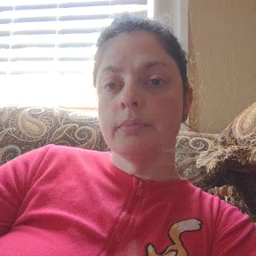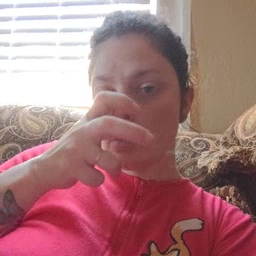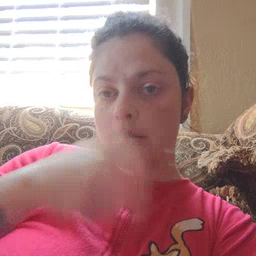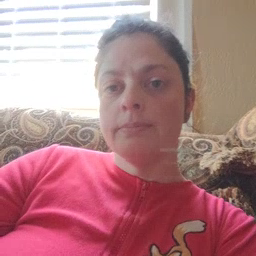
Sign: bug